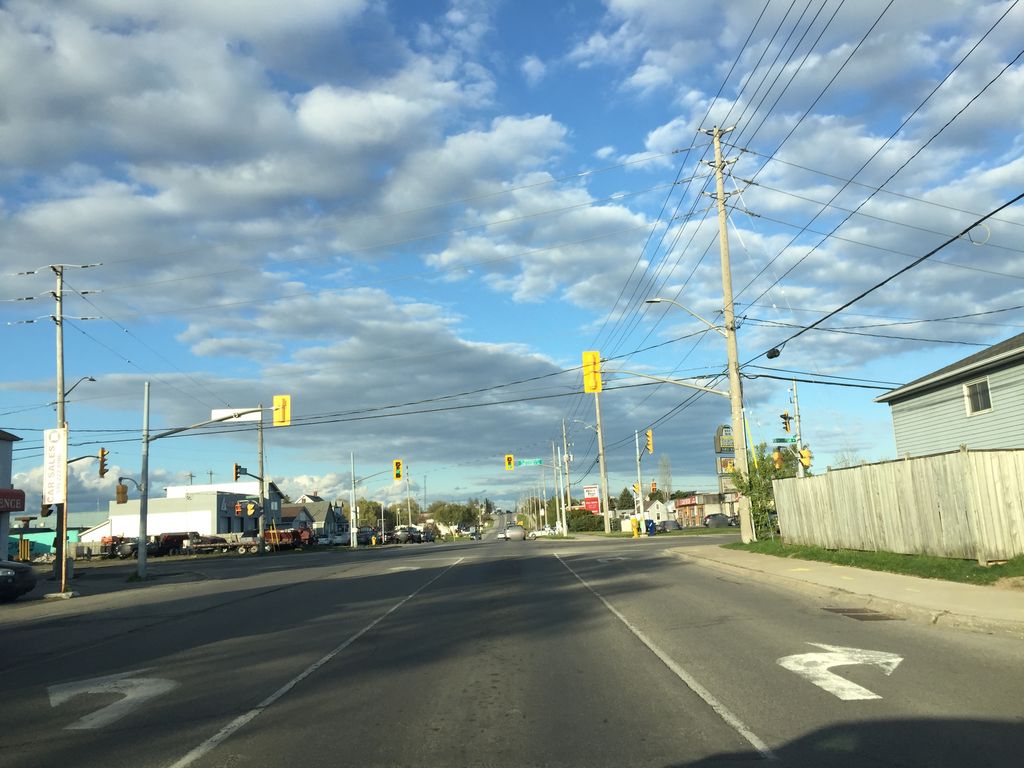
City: kitchener-waterloo